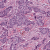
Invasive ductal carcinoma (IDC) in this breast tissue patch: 1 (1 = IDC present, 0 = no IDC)